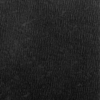
Label: dusty